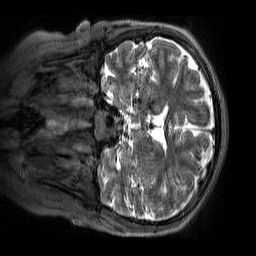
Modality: T2w
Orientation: coronal
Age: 12
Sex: female
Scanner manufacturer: siemens
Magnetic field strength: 3 T
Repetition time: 3.2 s
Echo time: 0.408 s